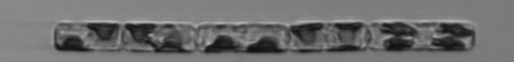
Label: Guinardia_delicatula